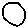
Label: circle